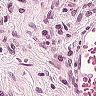
Metastatic tissue present: no